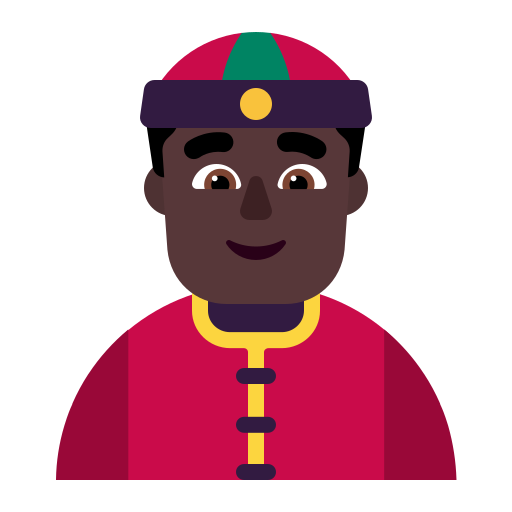
person with skullcap flat dark